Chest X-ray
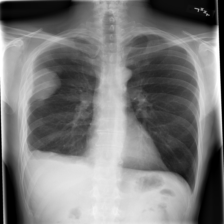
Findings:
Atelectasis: negative
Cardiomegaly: negative
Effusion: positive
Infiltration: negative
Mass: positive
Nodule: negative
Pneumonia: negative
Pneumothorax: negative
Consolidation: negative
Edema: negative
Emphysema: negative
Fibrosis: negative
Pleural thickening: negative
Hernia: negative